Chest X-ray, PA view. Patient: 31 years old, sex M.
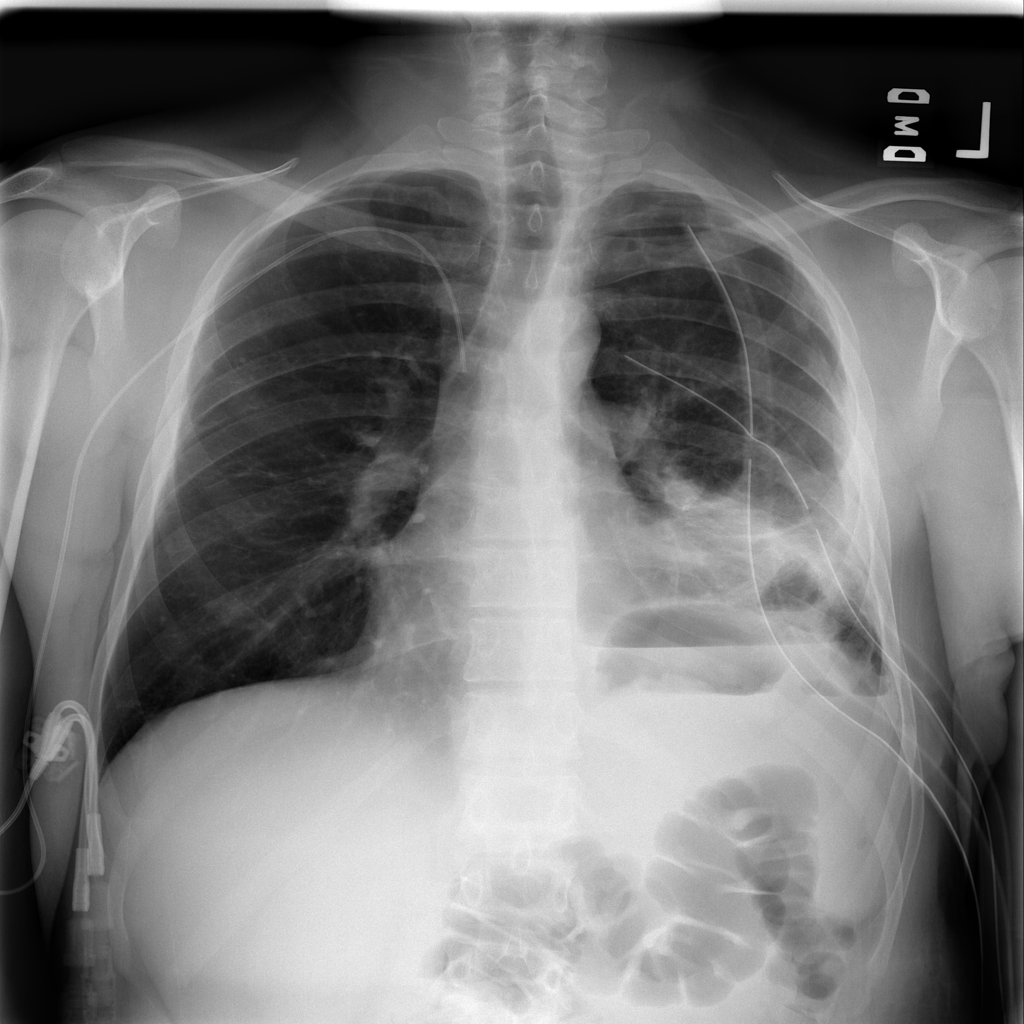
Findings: No Finding